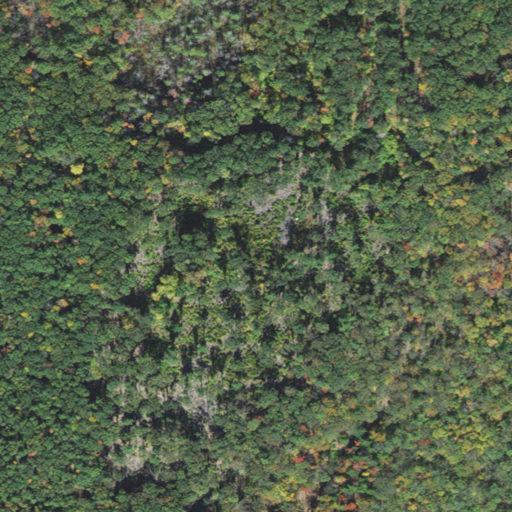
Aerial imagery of mountain in Massachusetts named Beech Hill containing mixed forest, deciduous forest, shrub, and evergreen forest